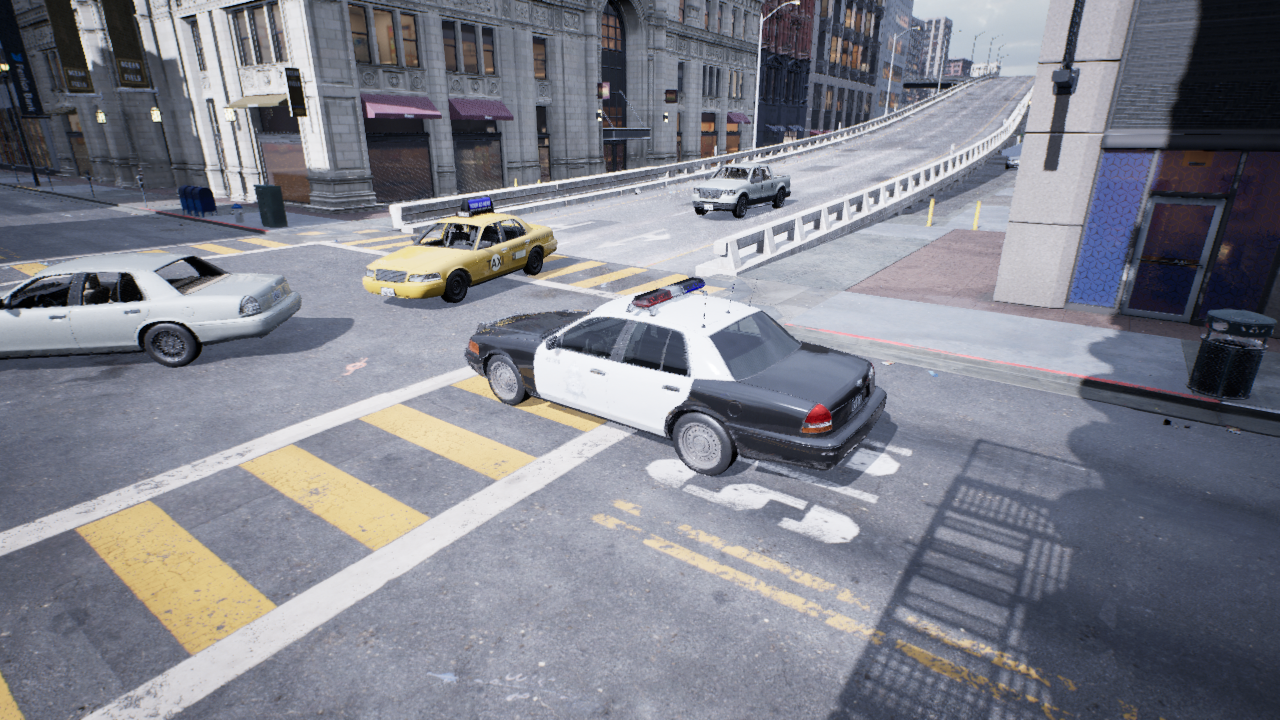
Venue: residential
Lighting: overcast
Vehicle rig: sedan